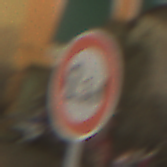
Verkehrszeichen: TatsaechlicheBreite2Komma3
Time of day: Night
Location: Outdoor (Urban)
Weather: PartlyCloudy
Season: NotSpecified
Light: Artificial